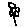
Label: flower